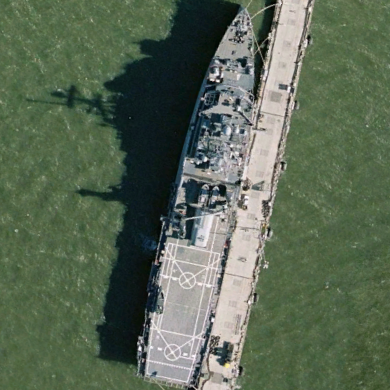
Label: combat